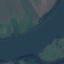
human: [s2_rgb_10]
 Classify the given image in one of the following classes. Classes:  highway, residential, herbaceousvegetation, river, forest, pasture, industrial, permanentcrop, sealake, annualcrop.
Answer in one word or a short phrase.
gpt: River